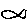
Label: fish